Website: lowes
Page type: billing-address
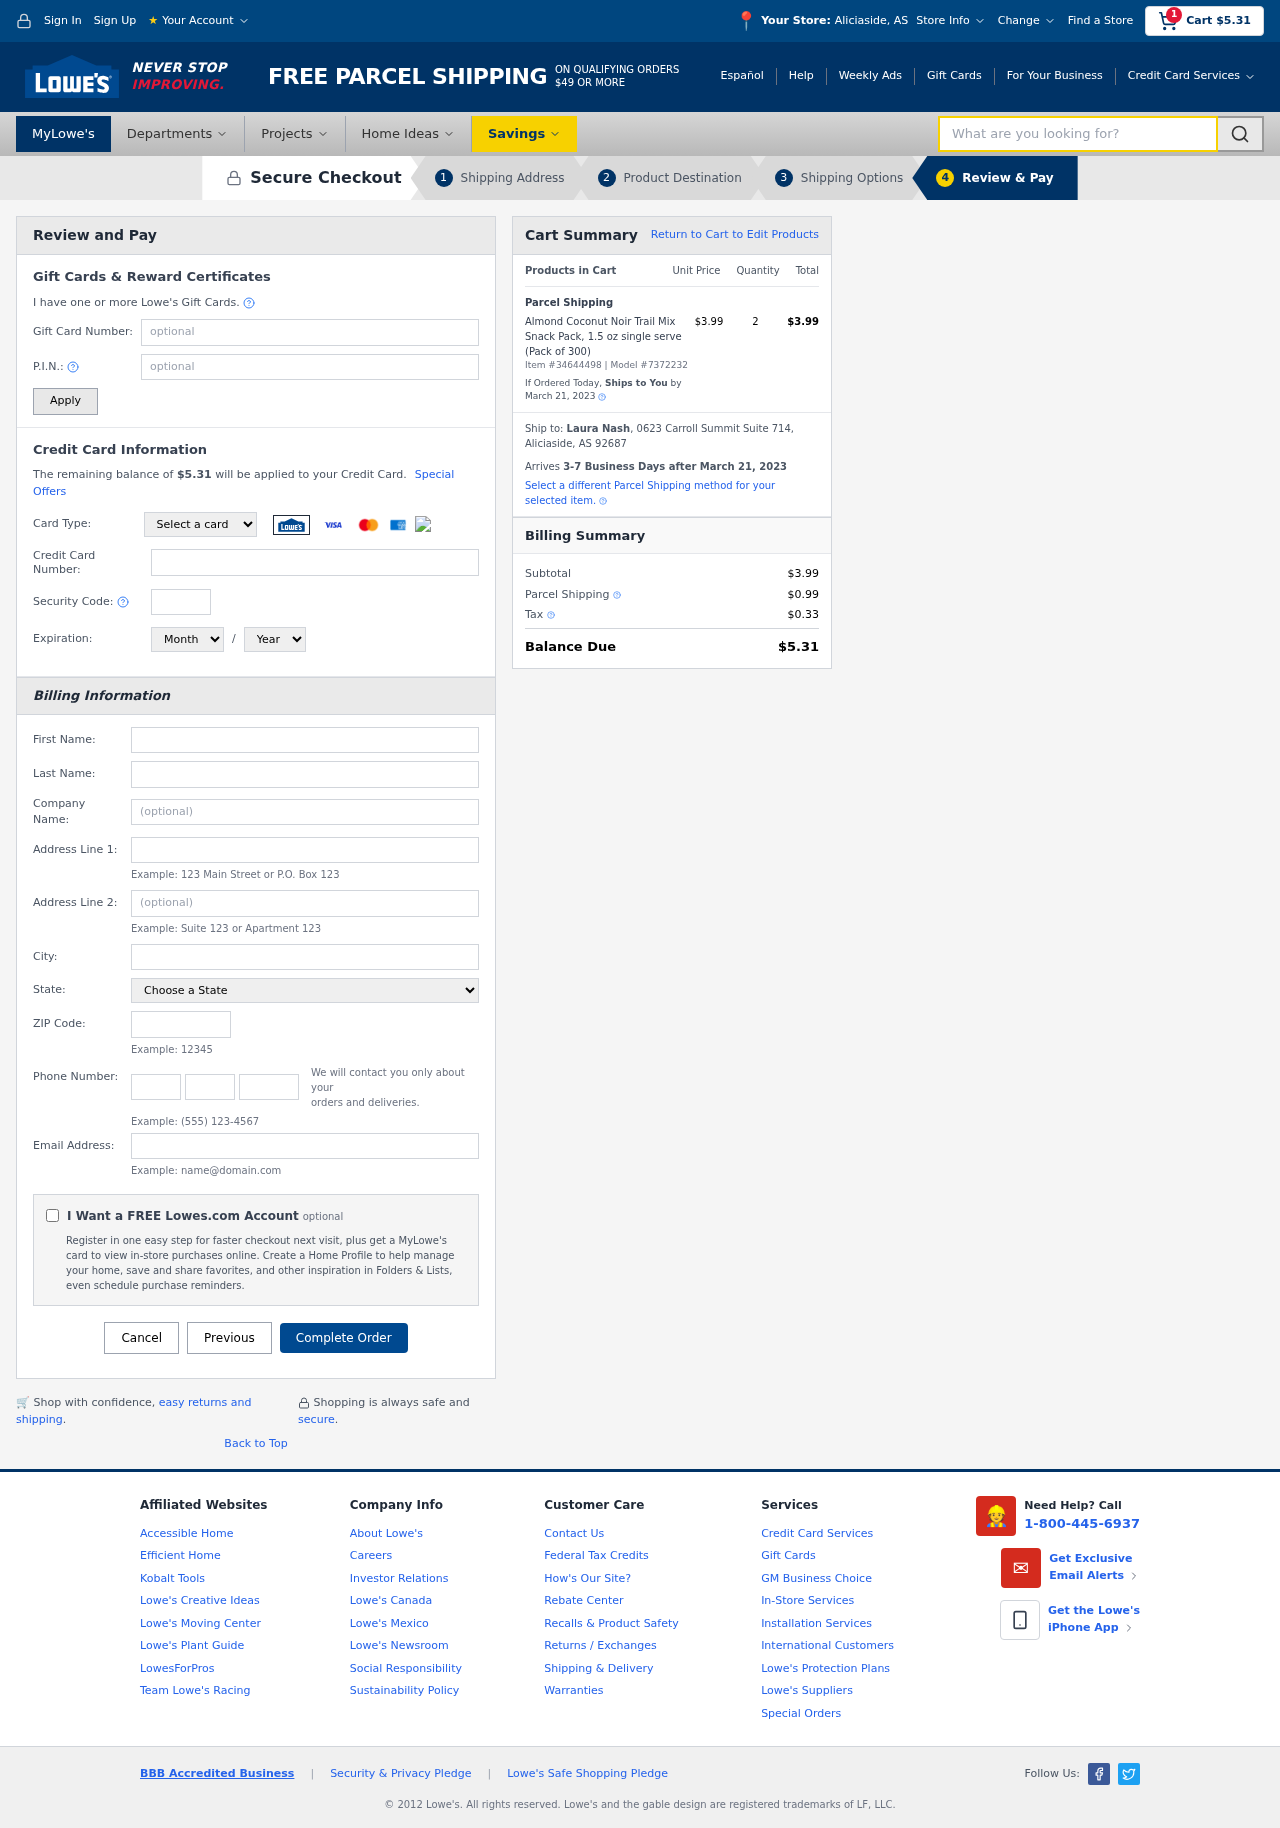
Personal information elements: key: PII_CARD_CVV
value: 852
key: PII_CARD_EXPIRY_MONTH
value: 08
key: PII_CARD_EXPIRY_YEAR
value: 26
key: PII_CARD_NUMBER
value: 4552 1390 8976 9772
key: PII_CARD_TYPE
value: Visa
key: PII_CITY
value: Aliciaside
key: PII_CITY_STATE
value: Aliciaside, AS
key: PII_EMAIL
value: lauranash@gmail.com
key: PII_FIRSTNAME
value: Laura
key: PII_FULLNAME
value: Laura Nash
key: PII_LASTNAME
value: Nash
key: PII_PHONE_AREA
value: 310
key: PII_PHONE_PREFIX
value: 558
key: PII_PHONE_SUFFIX
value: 6277
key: PII_POSTCODE
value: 92687
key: PII_STATE
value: AS
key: PII_STREET
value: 0623 Carroll Summit Suite 714
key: PII_STREET2
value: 704 Wheeler Throughway Apt. 878
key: PII_CITY_STATE_ZIP
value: Aliciaside, AS 92687
Product elements: key: PRODUCT1_NAME
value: Almond Coconut Noir Trail Mix Snack Pack, 1.5 oz single serve (Pack of 300)
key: PRODUCT1_PRICE
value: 3.99
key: PRODUCT1_QUANTITY
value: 2
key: PRODUCT_ITEM_NUMBER
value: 34644498
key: PRODUCT_MODEL_NUMBER
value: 7372232
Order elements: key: ORDER_SUBTOTAL
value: $5.31
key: ORDER_TOTAL
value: $5.31
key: ORDER_SHIPPING_DATE
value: March 21, 2023
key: ORDER_SUBTOTAL
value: $3.99
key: ORDER_DELIVERY_DATE
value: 3-7 Business Days after March 21, 2023
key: ORDER_SHIPPING_DATE2
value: March 21, 2023
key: ORDER_SUBTOTAL2
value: $3.99
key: ORDER_SHIPPING_COST
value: $0.99
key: ORDER_TAX
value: $0.33
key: ORDER_TOTAL2
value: $5.31
Search elements: key: HEADER_SEARCH
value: What are you looking for?